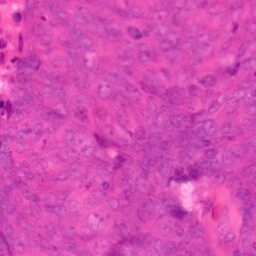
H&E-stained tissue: Colon